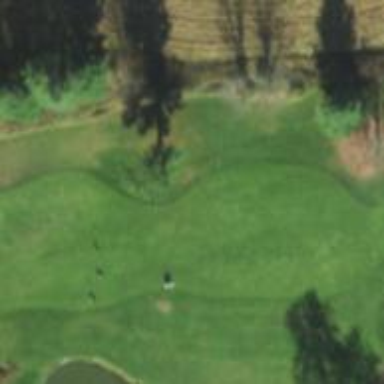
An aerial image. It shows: View of golf hole.